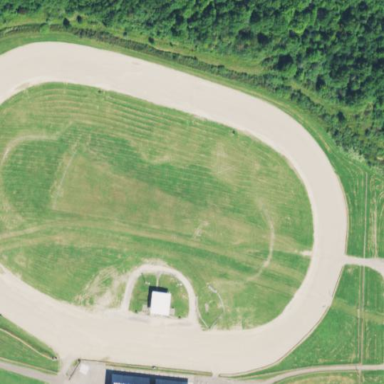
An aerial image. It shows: Dirt raceway for motor sports.